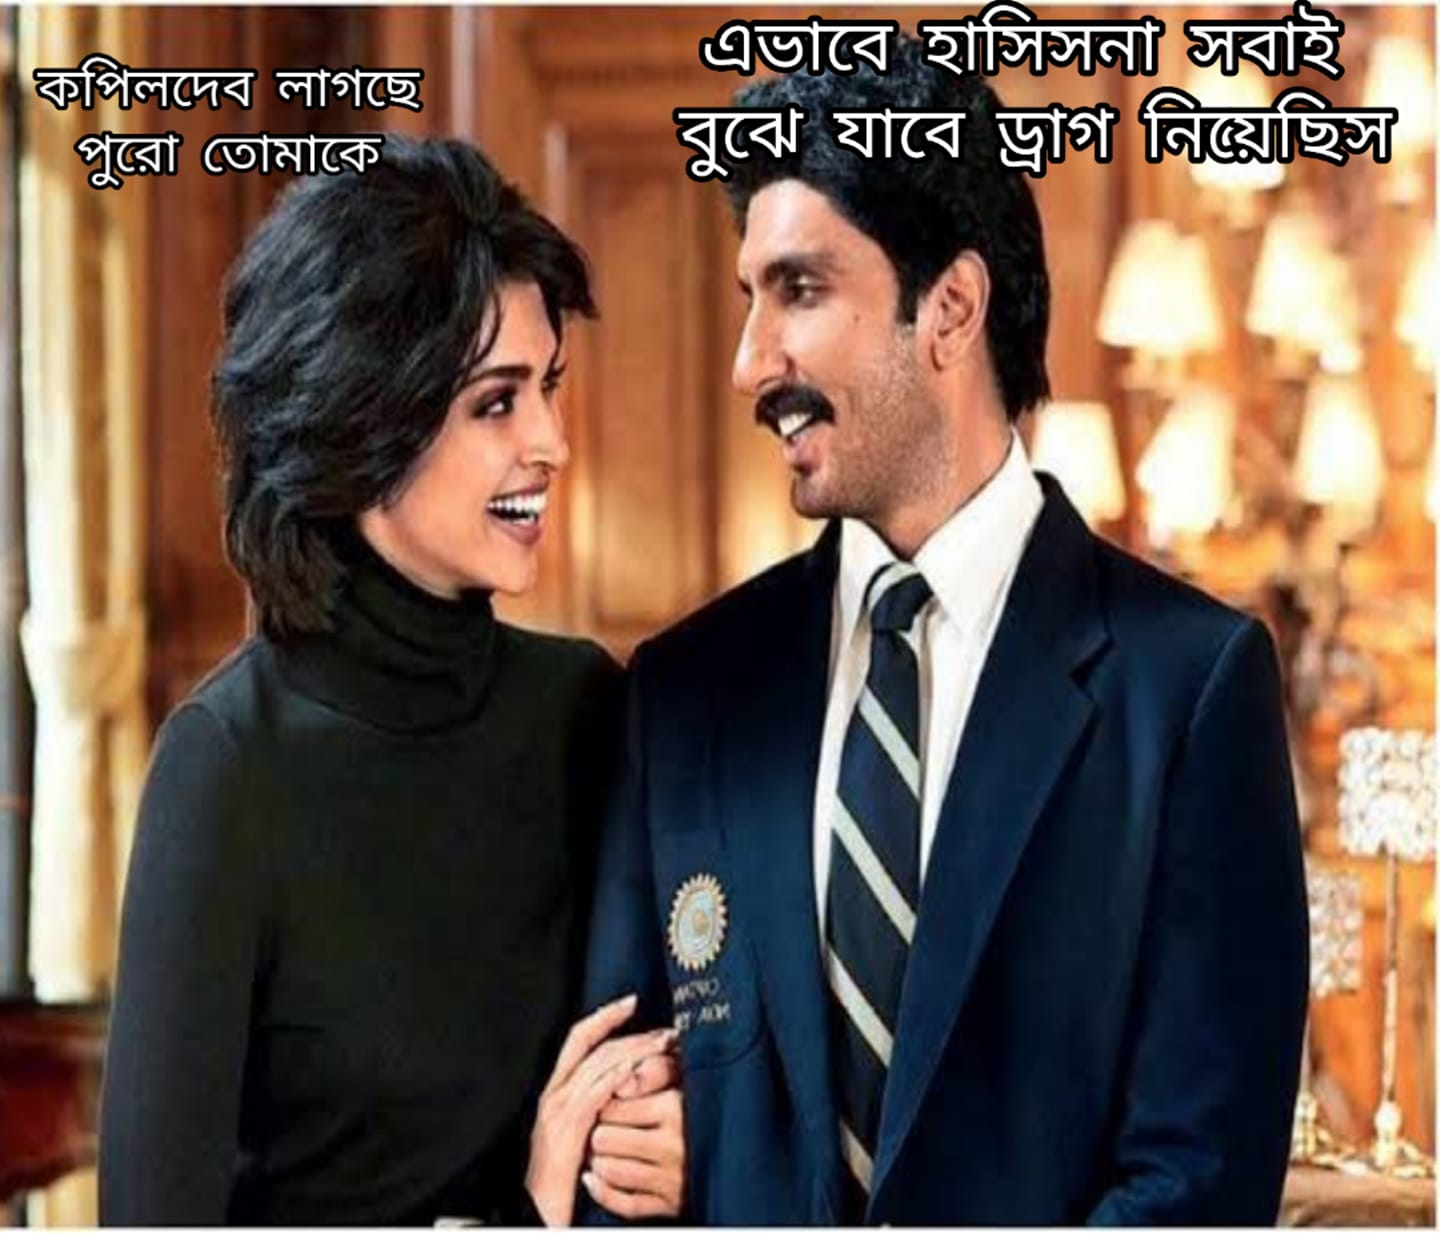
Caption: কপিলদেব লাগছে পুরো তোমাকে    এভাবে হাসিসনা সবাই বুঝে যাবে ড্রাগ নিয়েছিস
Label: hate